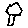
Label: tree